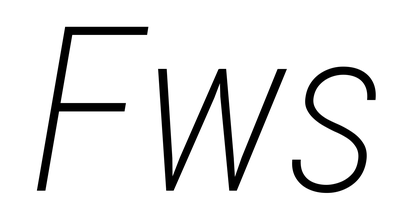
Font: Roboto-Italic_Condensed_ExtraLight_Italic